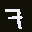
Label: 7